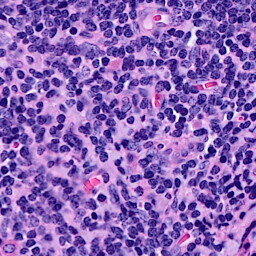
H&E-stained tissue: Breast